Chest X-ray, PA view. Patient: 57 years old, sex F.
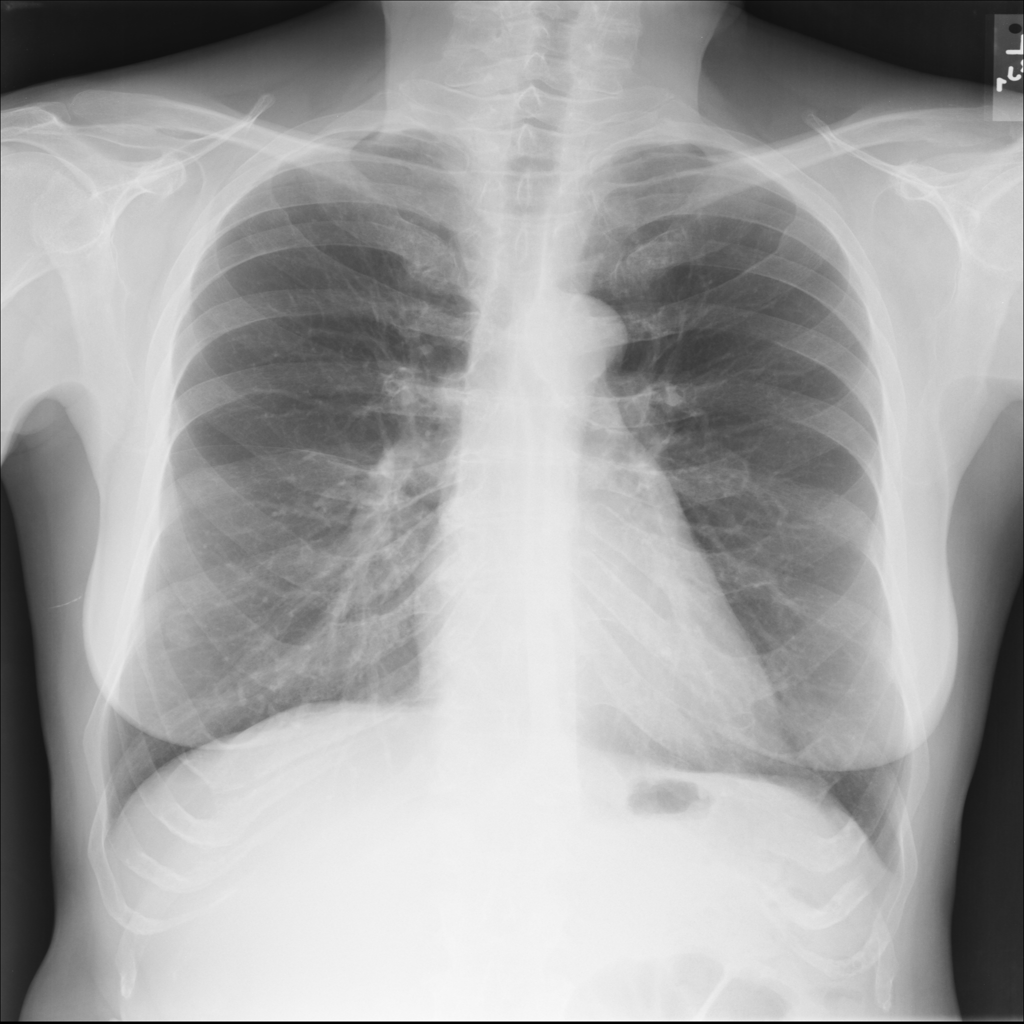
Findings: No Finding